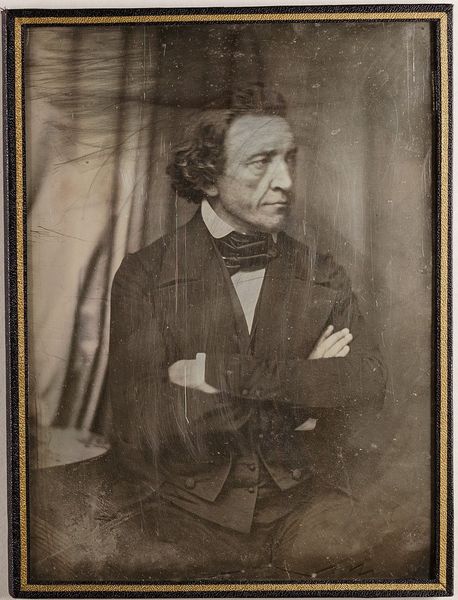
Titel: Dr. jur. Paul Hermann, Abgeordneter von Bautzen in der Nationalversammlung in Frankfurt a.M.
Künstler: Hermann Biow
Standort: Hamburg
Institution: Museum für Kunst und Gewerbe Hamburg
Schlagwörter: mann, gesten, portrait, figur, person, foto, fotografie, photographie, politiker, photo, staatsmann, lichtbild, daguerreotypie, historische, bildwerke, abgeordneter, angewandte und bildende kunst, hessische systematik, porträt, persönlichkeit, armhaltungen, porträtfotografie, porträtphotographie, hüftbild